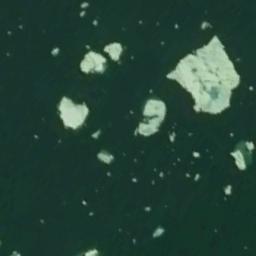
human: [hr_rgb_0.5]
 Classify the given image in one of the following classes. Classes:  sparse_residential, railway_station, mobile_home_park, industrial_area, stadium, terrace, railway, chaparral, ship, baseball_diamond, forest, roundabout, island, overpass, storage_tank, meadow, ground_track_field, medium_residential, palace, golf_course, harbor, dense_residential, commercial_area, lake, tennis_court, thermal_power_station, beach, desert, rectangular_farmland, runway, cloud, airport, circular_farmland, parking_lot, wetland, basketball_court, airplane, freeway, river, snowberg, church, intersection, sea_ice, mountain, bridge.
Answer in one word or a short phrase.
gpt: sea_ice